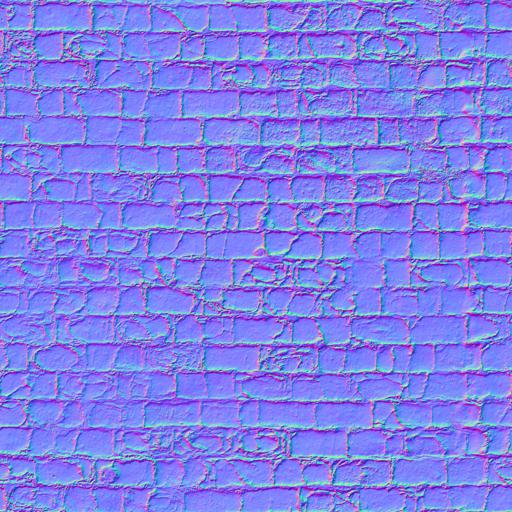
pavement paving stones